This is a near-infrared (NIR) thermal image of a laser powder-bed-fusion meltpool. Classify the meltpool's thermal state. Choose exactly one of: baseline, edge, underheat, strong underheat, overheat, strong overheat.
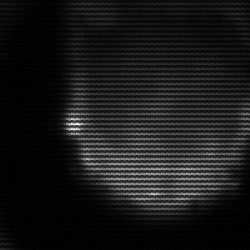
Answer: edge